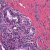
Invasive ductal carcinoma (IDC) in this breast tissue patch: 0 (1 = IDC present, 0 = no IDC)